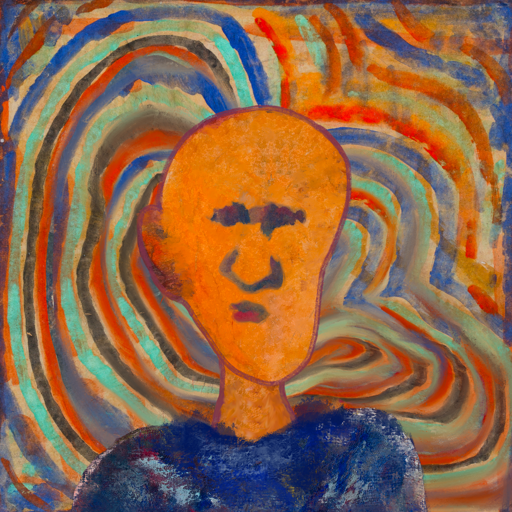
Background: Sisters, Head And Neck Front: Hypocrite, Face Front: In_The_Sun, Bust: Irani, Hair Front: Blank, Head Accessory: Blank, Second Necklace: Blank, Necklace: Blank, Baby: Blank